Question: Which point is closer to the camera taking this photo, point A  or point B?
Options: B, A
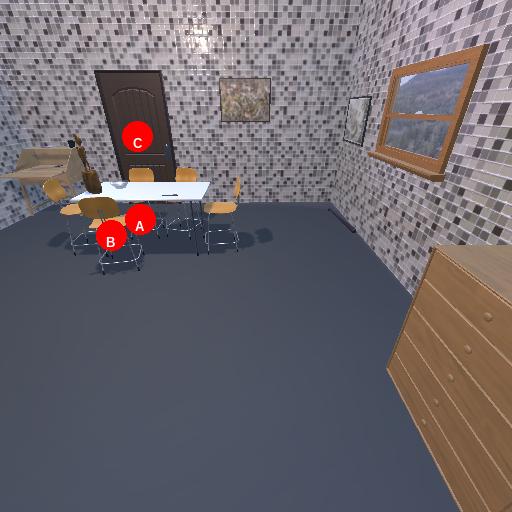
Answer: B